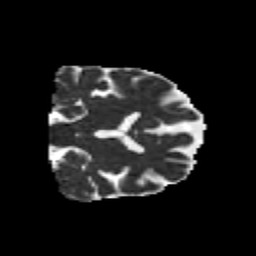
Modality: MD
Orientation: coronal
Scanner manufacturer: siemens
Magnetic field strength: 3 T
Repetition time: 6.8 s
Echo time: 0.093 s